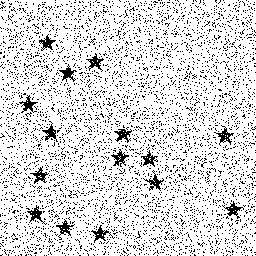
Squares: 0
Triangles: 0
Stars: 15
Total shapes: 15